Field crop: maize
Growth stage: 1
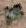
Species: chenopodium